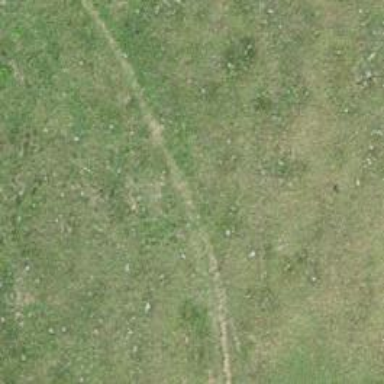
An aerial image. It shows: Dirt path.